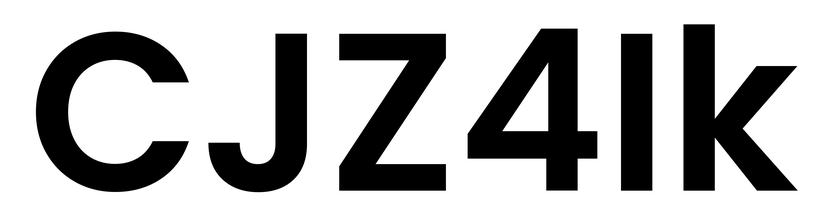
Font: Poppins-SemiBold